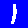
Digit: 1